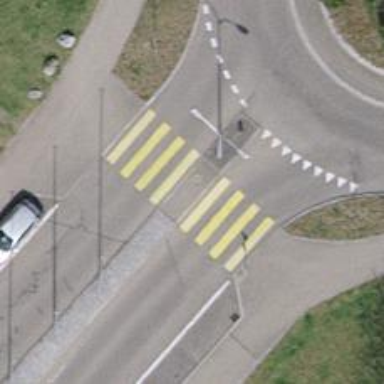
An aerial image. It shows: Marked pedestrian crossing with zebra designation and central island.